Question: I just downloaded the Eclipse Java EE IDE (64-bit) for Ubuntu 10.04.4. I was trying to install some plug-ins by using Help --> Install New Software. But when I select any site in the consequently appearing dialog-box, the "Next" button is not enabled.
I tried un-installing and re-installing eclipse, getting the tar file of eclipse, even the classic IDE of eclipse, running eclipse as root and nothing seems to work.
Can somebody tell me what's wrong?
P.S. I am attaching a screenshot of the problem
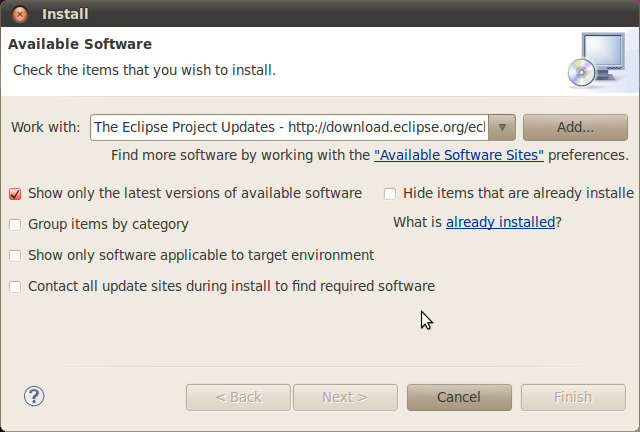
Answer: It looks like the install dialog got squeshed vertically. There should be a big table of stuff to install. Try making the dialog bigger.